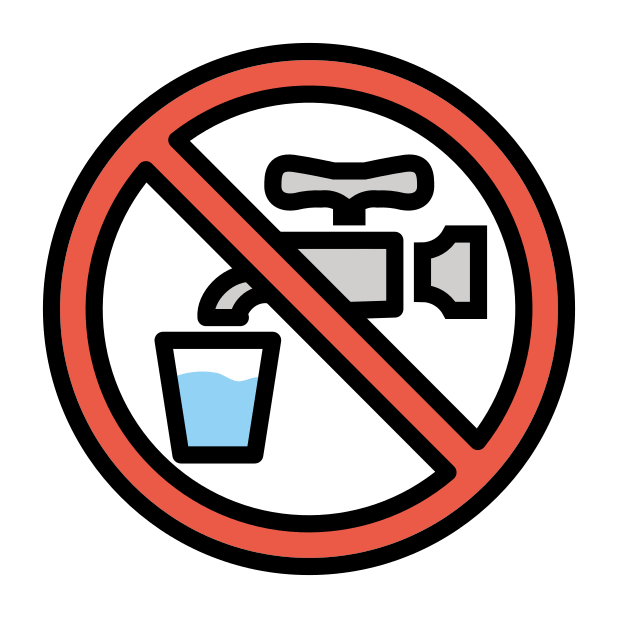
Emoji: 🚱
Name: non-potable water symbol
Unicode: 0x1f6b1